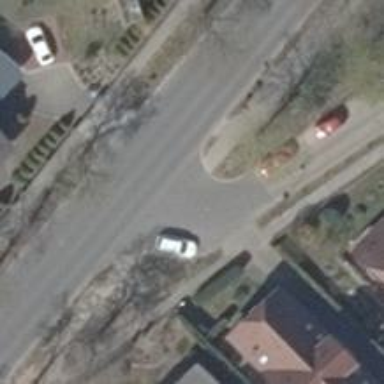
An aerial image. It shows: Road with "give way" sign.